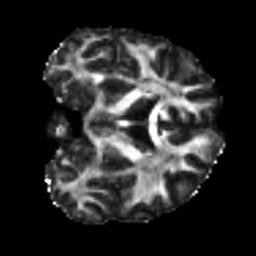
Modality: FA
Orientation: coronal
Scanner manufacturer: siemens
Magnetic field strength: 3 T
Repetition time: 4 s
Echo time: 0.0594 s